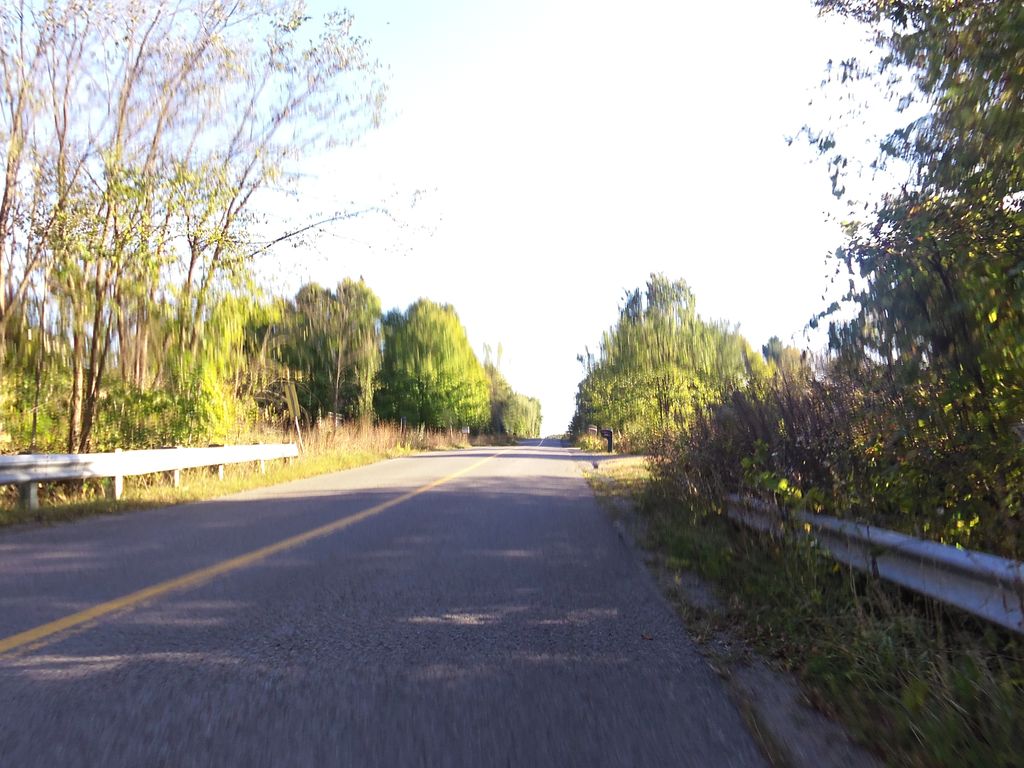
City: ottawa-gatineau